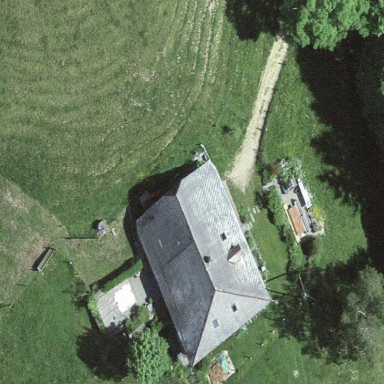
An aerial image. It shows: Farm building.